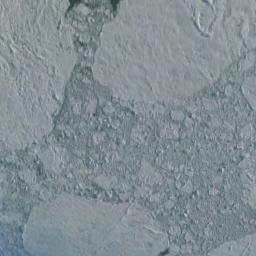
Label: sea_ice